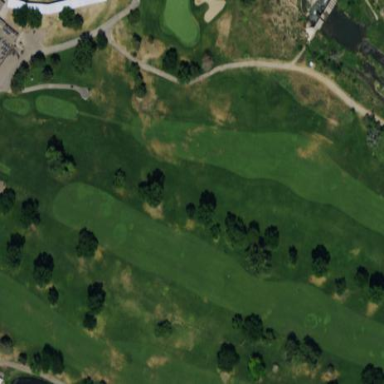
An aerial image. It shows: Mown grass fairway on recreation ground used for golf.